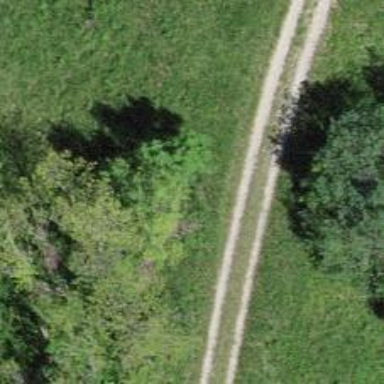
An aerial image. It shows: Gravel track with grade3 tracktype.